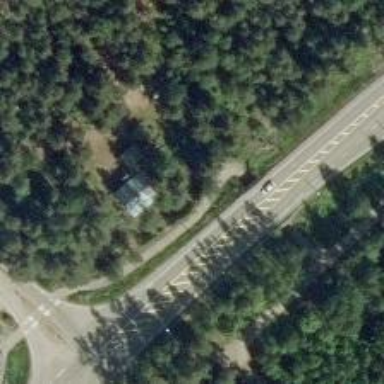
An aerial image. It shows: Asphalt cycleway.